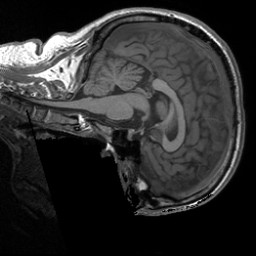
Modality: T1w
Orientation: sagittal
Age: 26
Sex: male
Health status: healthy
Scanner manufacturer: siemens
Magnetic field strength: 3 T
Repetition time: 1.9 s
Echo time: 0.00252 s